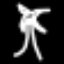
Label: palm tree